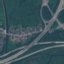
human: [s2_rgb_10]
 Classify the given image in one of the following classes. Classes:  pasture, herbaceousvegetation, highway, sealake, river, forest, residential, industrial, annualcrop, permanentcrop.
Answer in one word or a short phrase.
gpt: Highway